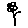
Label: flower